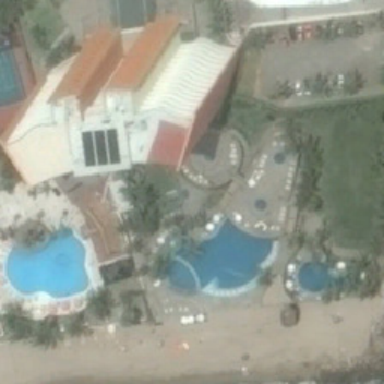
Four resorts next to the swimming pool .